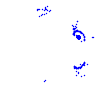
Particle: kaon